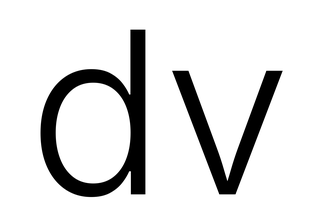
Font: Inter_Light